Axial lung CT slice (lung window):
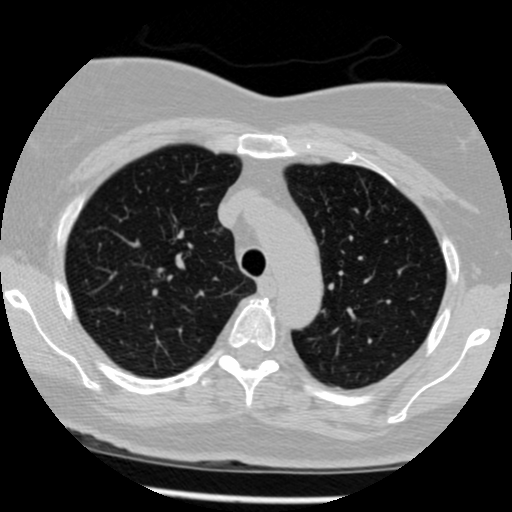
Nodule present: yes
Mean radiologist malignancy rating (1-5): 3